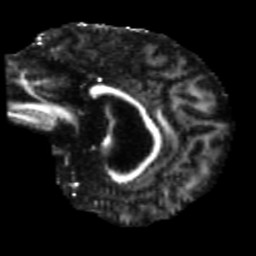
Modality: FA
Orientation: sagittal
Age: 63
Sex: female
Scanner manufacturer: siemens
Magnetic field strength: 3 T
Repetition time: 5.47 s
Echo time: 0.0854 s